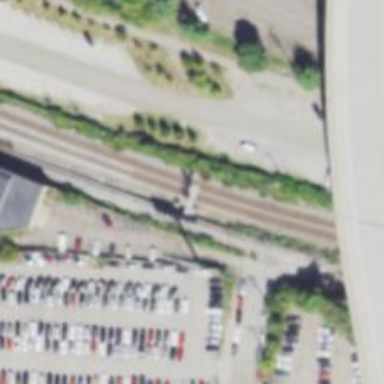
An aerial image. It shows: Railway signal.